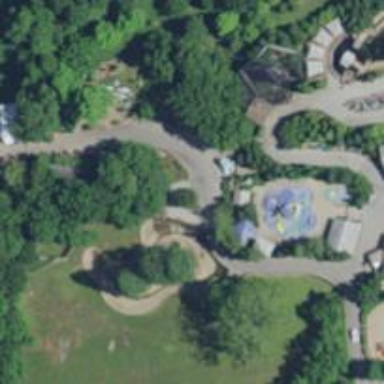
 which is popular attraction for tourists."